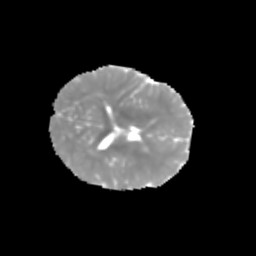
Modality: MD
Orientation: axial
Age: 6
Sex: male
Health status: healthy